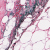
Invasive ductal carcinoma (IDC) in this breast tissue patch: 0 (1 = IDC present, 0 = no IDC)